Brain MRI, t1w sequence, axial 2D slice.
Patient: age 35, sex M, weight 95 kg, height 1.95 m
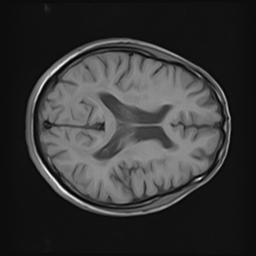